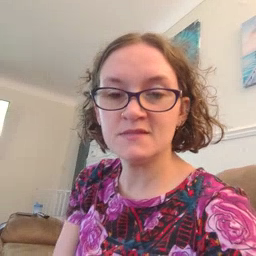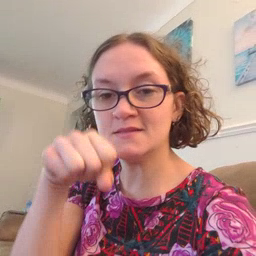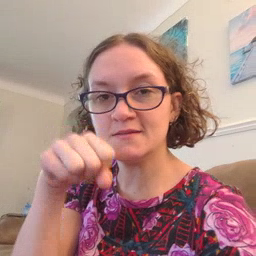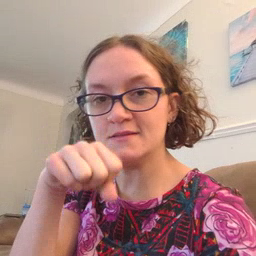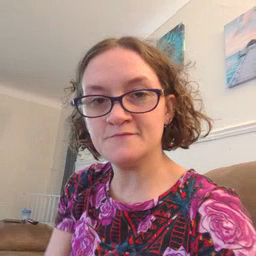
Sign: yes